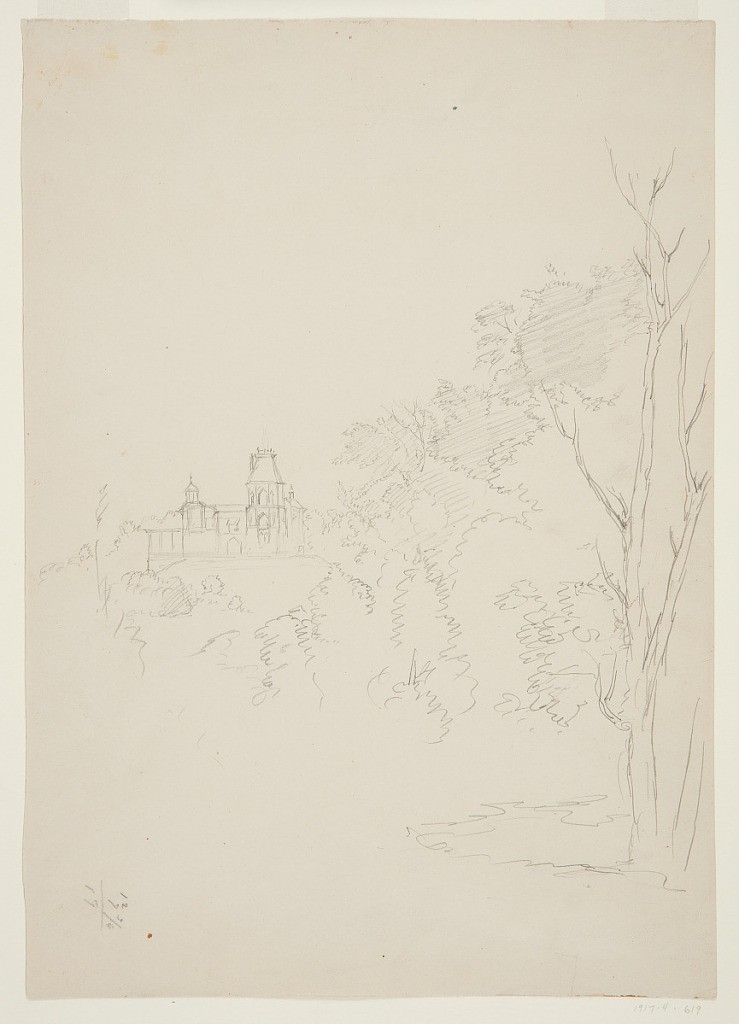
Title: View of Olana
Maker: Frederic Edwin Church, American, 1826–1900
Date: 1872–75
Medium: Graphite on off-white wove paper
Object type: drawing
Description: Landscape and architecture sketch showing view of Olana atop Long Hill in Hudson, New York. Tall tree at right acts as framing device, with other foliage behind it. Olana, with its tower and hybrid Victorian-Persian stylings, is visible through arboreal window at left. Mathematical equation/account bottom left.